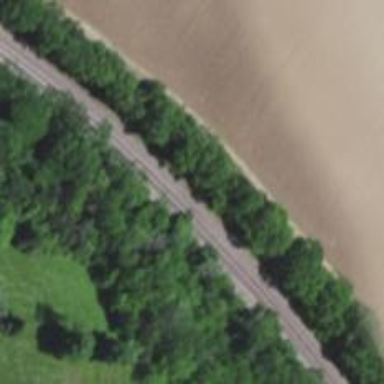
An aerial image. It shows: Railway track.